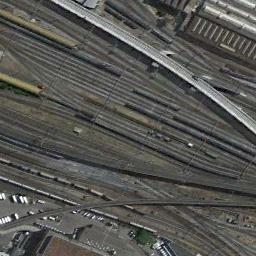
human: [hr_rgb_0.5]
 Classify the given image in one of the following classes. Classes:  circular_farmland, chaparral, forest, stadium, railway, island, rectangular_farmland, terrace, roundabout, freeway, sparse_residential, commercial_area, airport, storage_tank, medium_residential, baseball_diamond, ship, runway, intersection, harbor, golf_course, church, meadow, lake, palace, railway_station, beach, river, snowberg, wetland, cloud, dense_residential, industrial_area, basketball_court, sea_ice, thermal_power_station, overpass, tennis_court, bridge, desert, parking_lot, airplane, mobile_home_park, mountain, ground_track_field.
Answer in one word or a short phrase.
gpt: railway